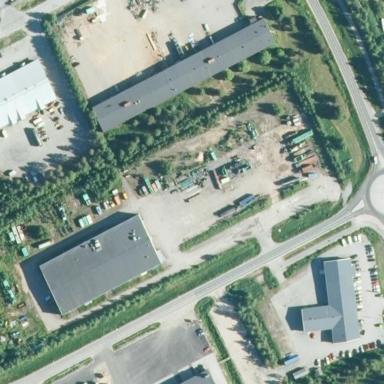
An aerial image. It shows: Industrial area.